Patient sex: M
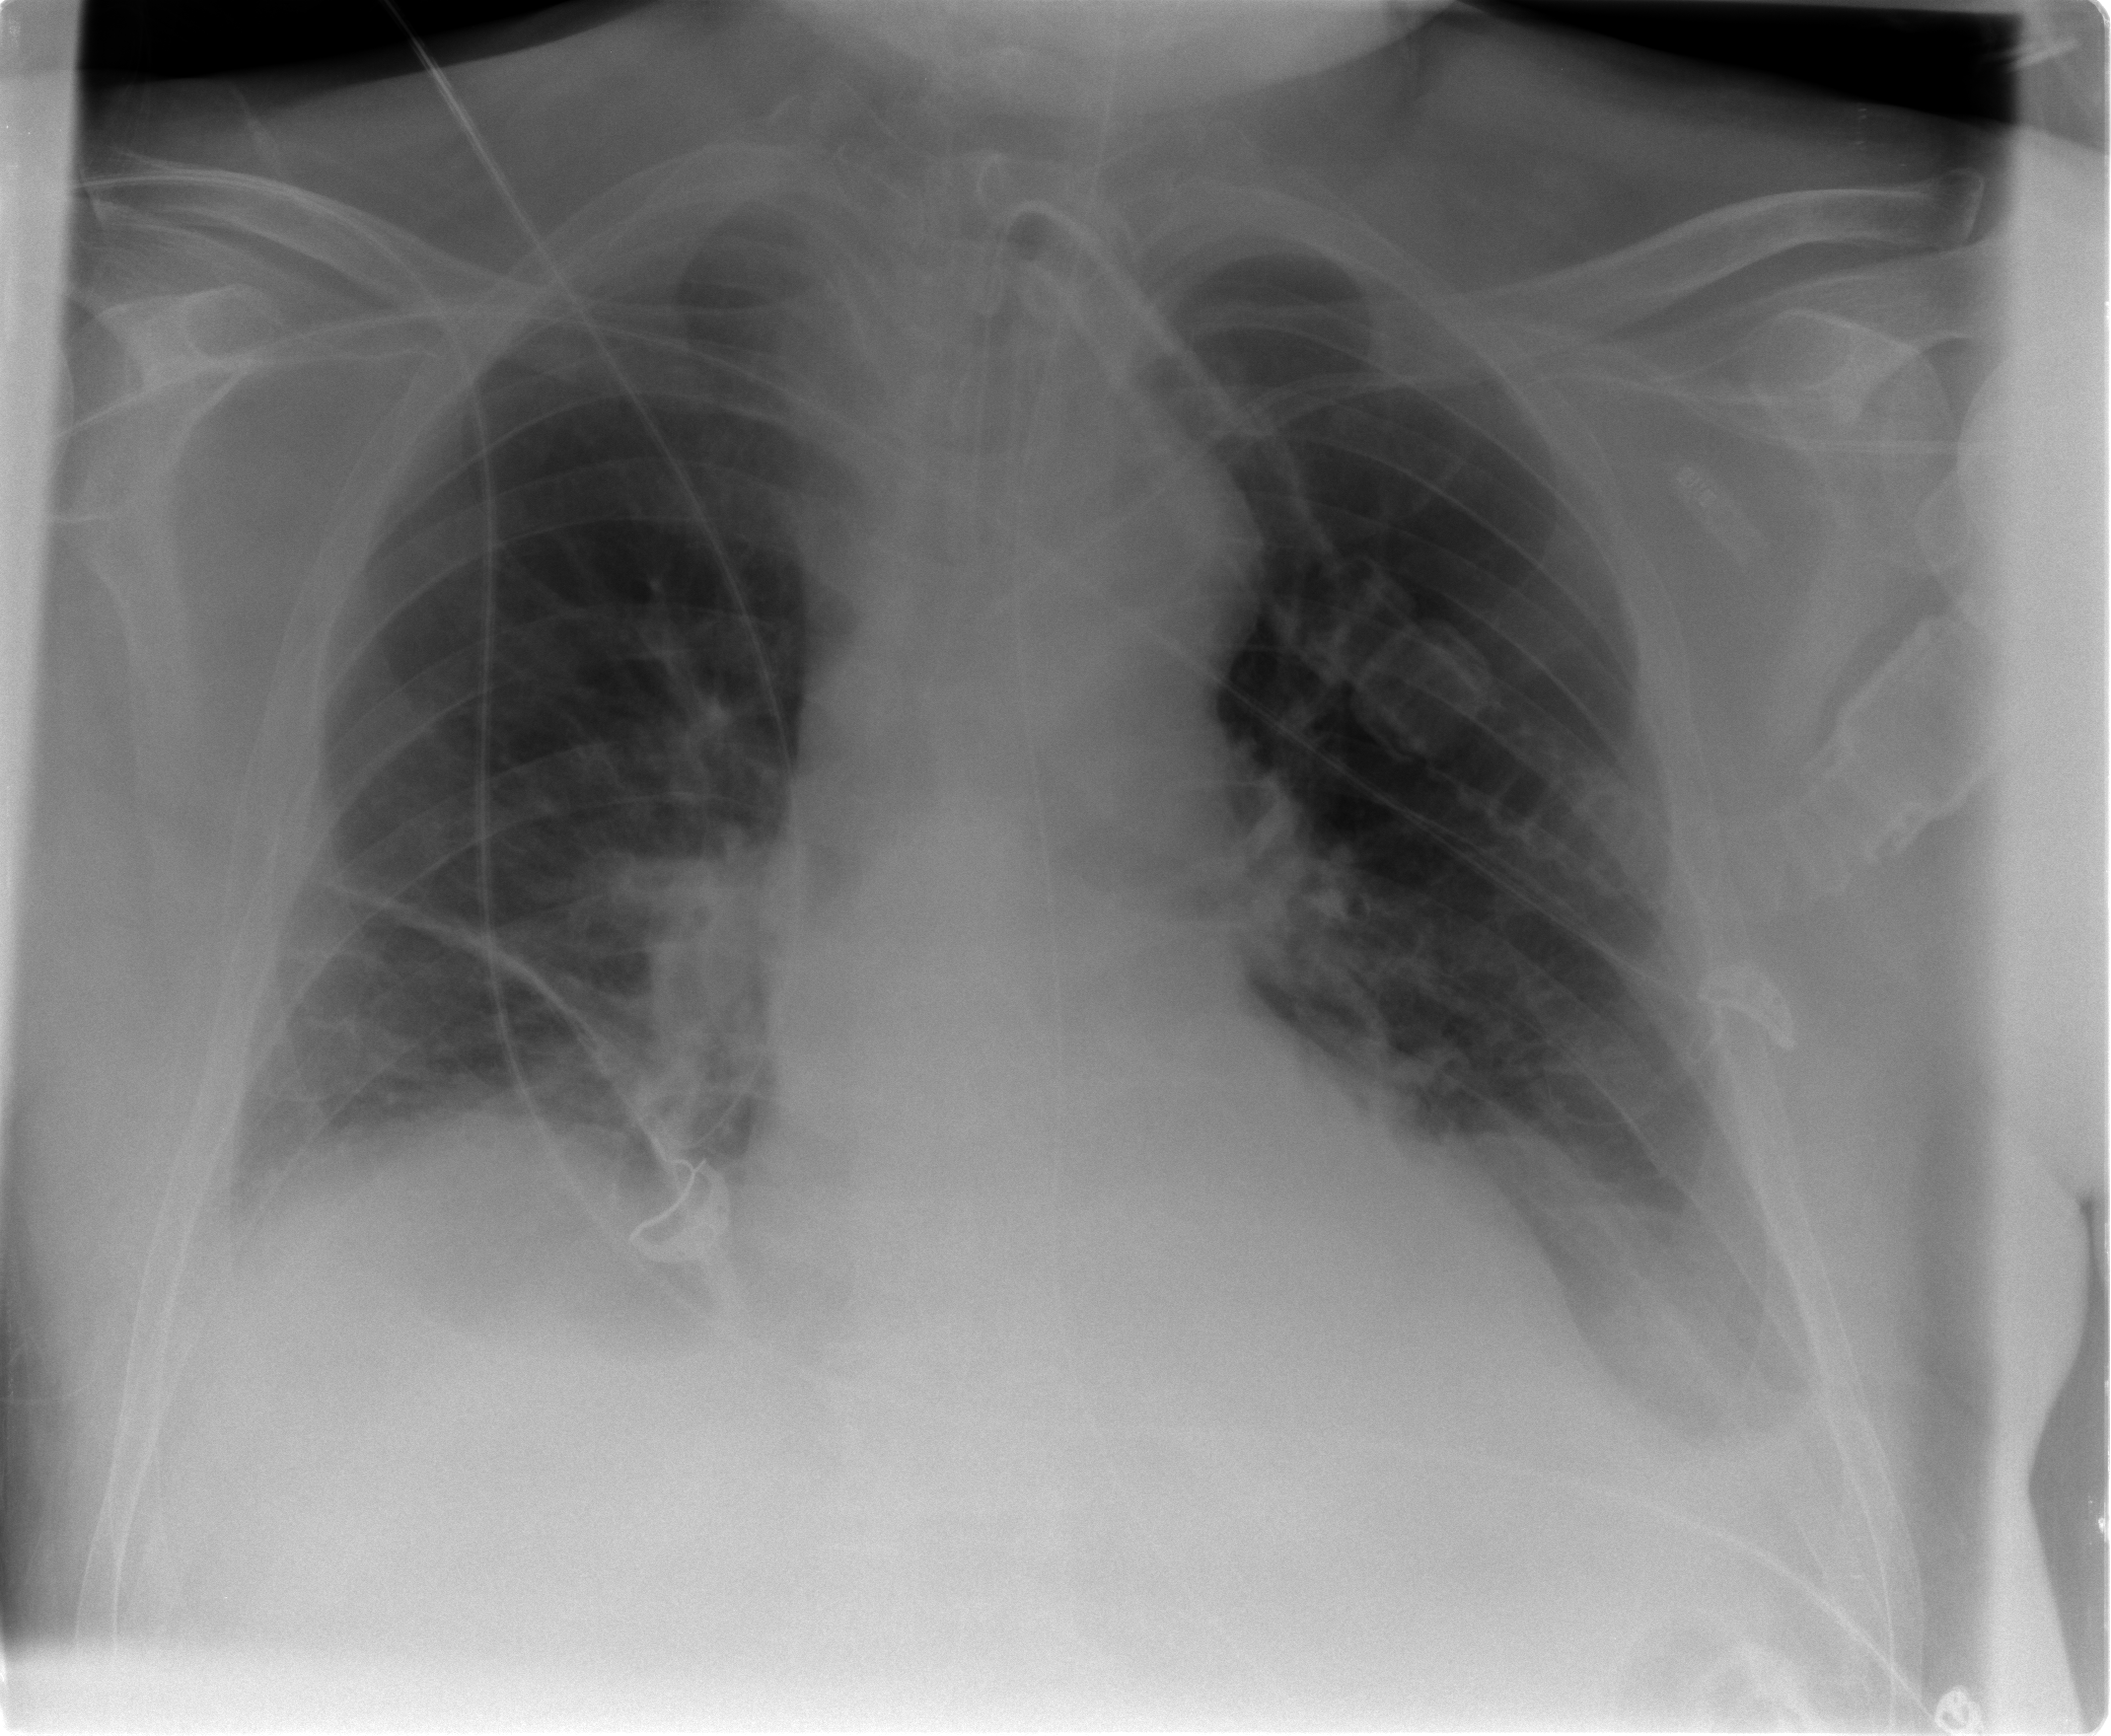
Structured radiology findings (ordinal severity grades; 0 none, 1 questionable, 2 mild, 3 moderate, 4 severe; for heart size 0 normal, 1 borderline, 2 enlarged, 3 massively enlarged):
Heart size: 0
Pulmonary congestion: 0
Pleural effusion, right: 0
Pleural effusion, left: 2
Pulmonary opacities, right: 0
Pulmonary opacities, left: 0
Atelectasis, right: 2
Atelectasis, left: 2